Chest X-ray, PA view. Patient: 14 years old, sex F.
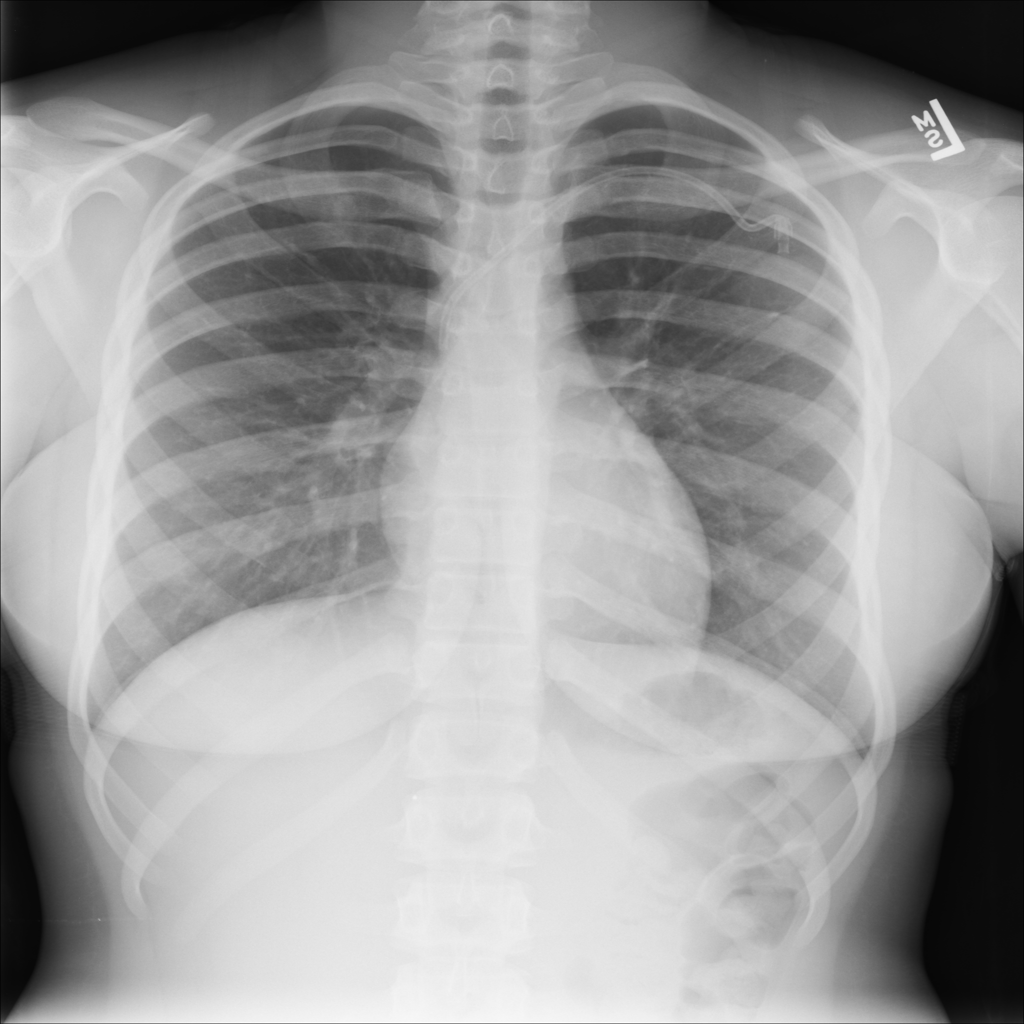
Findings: No Finding